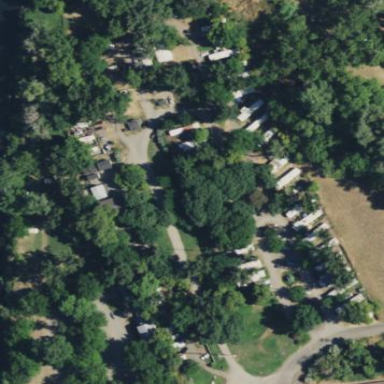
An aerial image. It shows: Caravan site for tourism.